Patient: sex F, age 64
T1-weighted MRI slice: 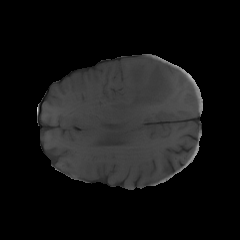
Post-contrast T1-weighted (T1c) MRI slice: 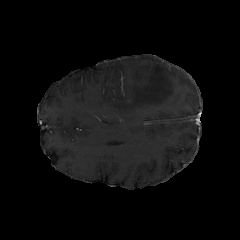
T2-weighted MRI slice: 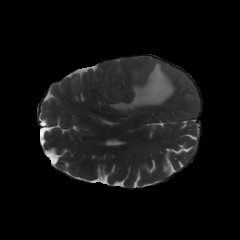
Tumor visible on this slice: yes
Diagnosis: Glioblastoma, IDH-wildtype
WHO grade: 4